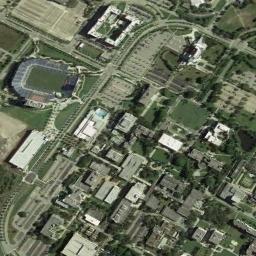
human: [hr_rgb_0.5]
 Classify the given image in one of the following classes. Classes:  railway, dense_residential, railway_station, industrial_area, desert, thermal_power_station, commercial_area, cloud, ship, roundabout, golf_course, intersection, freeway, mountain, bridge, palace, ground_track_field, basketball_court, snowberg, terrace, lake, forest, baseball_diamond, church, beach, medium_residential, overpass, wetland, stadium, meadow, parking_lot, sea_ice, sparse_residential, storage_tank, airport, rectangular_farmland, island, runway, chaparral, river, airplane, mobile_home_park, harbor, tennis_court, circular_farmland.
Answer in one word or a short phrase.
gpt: stadium